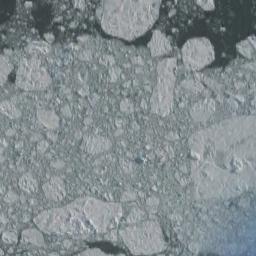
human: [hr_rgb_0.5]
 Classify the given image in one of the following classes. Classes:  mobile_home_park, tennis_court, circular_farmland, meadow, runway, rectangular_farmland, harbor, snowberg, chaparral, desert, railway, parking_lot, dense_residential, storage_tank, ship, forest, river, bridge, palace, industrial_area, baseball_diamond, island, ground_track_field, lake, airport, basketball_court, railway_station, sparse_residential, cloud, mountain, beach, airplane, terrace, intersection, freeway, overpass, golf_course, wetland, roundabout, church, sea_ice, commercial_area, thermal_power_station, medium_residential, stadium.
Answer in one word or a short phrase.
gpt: sea_ice